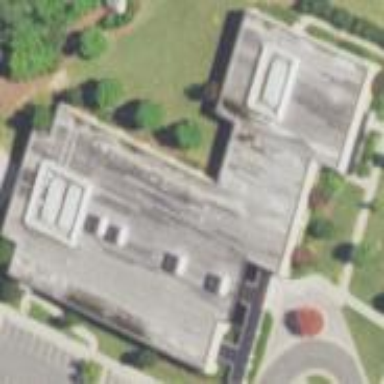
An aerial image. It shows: Hospital building.